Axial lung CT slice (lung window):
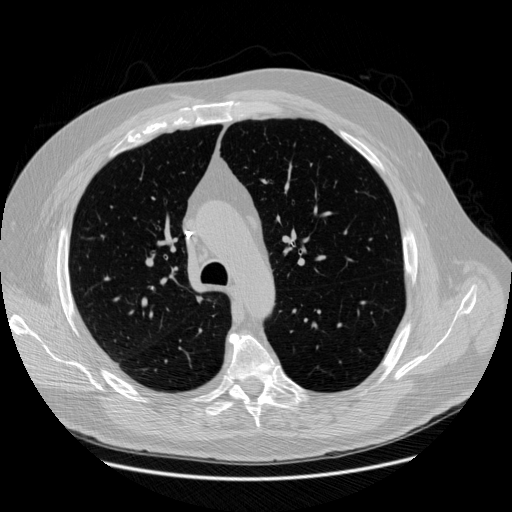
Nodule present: no